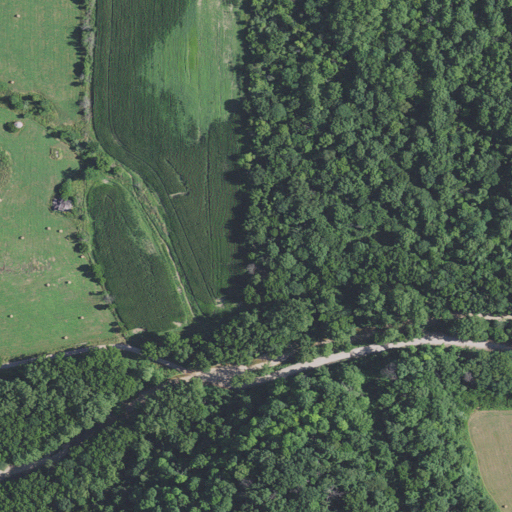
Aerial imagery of valley in Missouri named Johnson Hollow containing deciduous forest, pasture, cultivated crops, mixed forest, open development, woody wetlands, and low intensity development